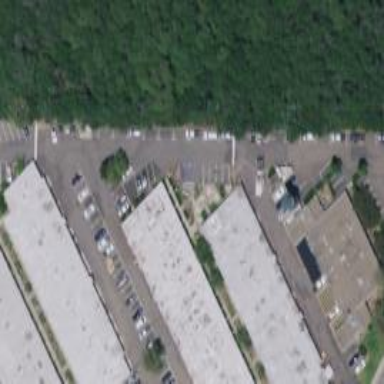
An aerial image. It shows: Industrial building.